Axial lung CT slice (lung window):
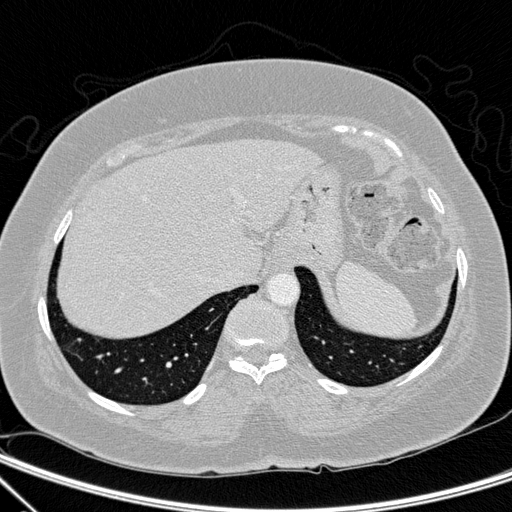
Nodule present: no